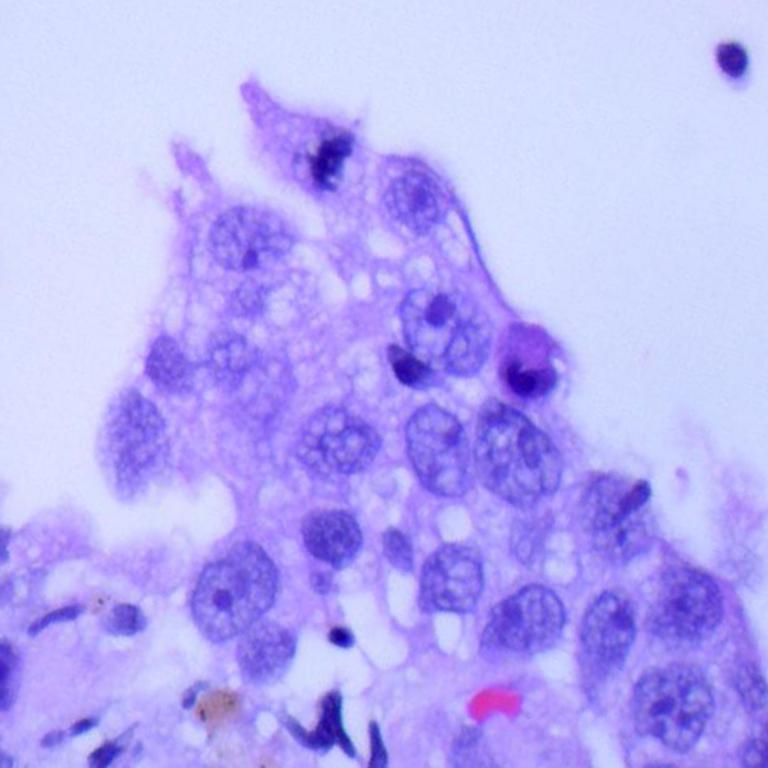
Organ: lung
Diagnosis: adenocarcinomas